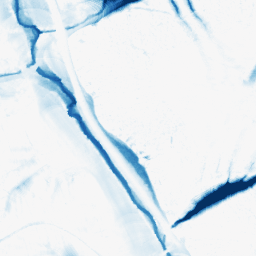
Category: morphological
Decomposition family: morphological_ellipse
Decomposition parameters: operation: closing
width: 30
height: 50
Upsampling method: bicubic_16x
Upsampling parameters: scale: 16
Upsampling scale: 16